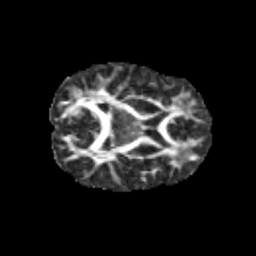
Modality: FA
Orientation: axial
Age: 10
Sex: male
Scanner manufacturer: siemens
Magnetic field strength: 3 T
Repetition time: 3.8 s
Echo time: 0.07 s